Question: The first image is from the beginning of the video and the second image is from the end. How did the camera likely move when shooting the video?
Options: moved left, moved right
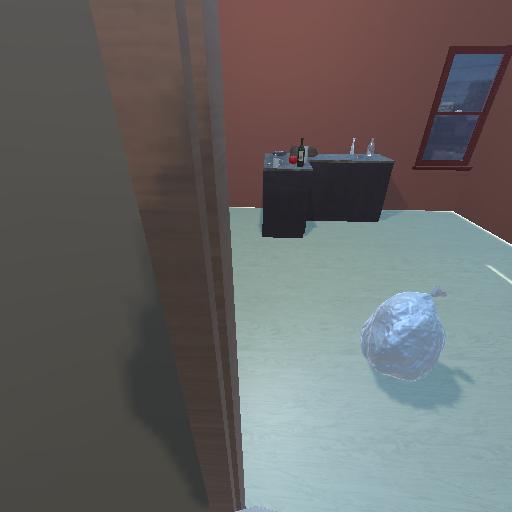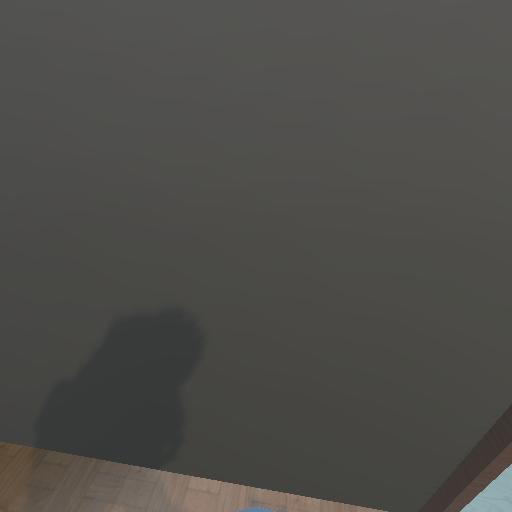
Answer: moved left